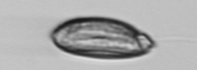
Label: Katodinium_or_Torodinium